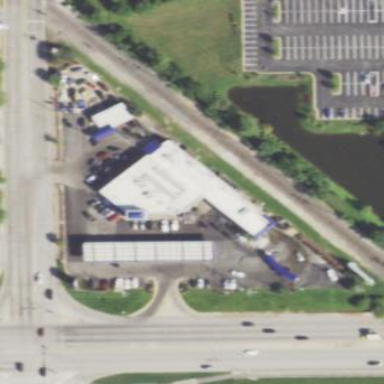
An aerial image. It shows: Retail building with car wash facility.